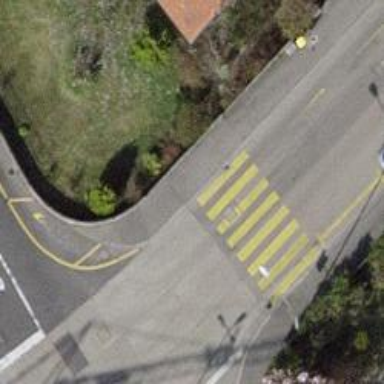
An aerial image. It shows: Marked crossing on asphalt footway.